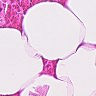
Metastatic tissue present: no